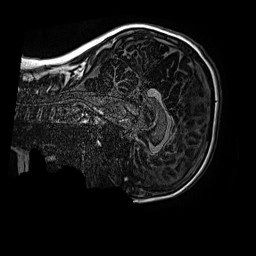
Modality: MP2RAGE
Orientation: sagittal
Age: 12
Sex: male
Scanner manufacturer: siemens
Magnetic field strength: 3 T
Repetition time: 4 s
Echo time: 0.00299 s